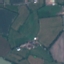
Label: Pasture